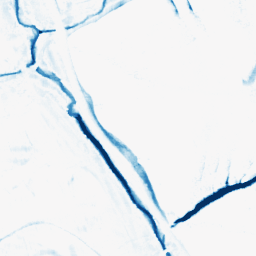
Category: morphological
Decomposition family: morphological_rect
Decomposition parameters: operation: closing
width: 10
height: 10
Upsampling method: cubic_mitchell
Upsampling parameters: scale: 8
Upsampling scale: 8